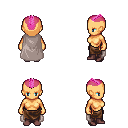
a pixel art fantasy rpg character, female body template, human, tanned skin, gray cape, robe skirt, pink short mohawk hairstyle, maroon shoes, four views (front, back, left, right), 2x2 character sprite sheet, small pixel art, hard edges, no anti-aliasing